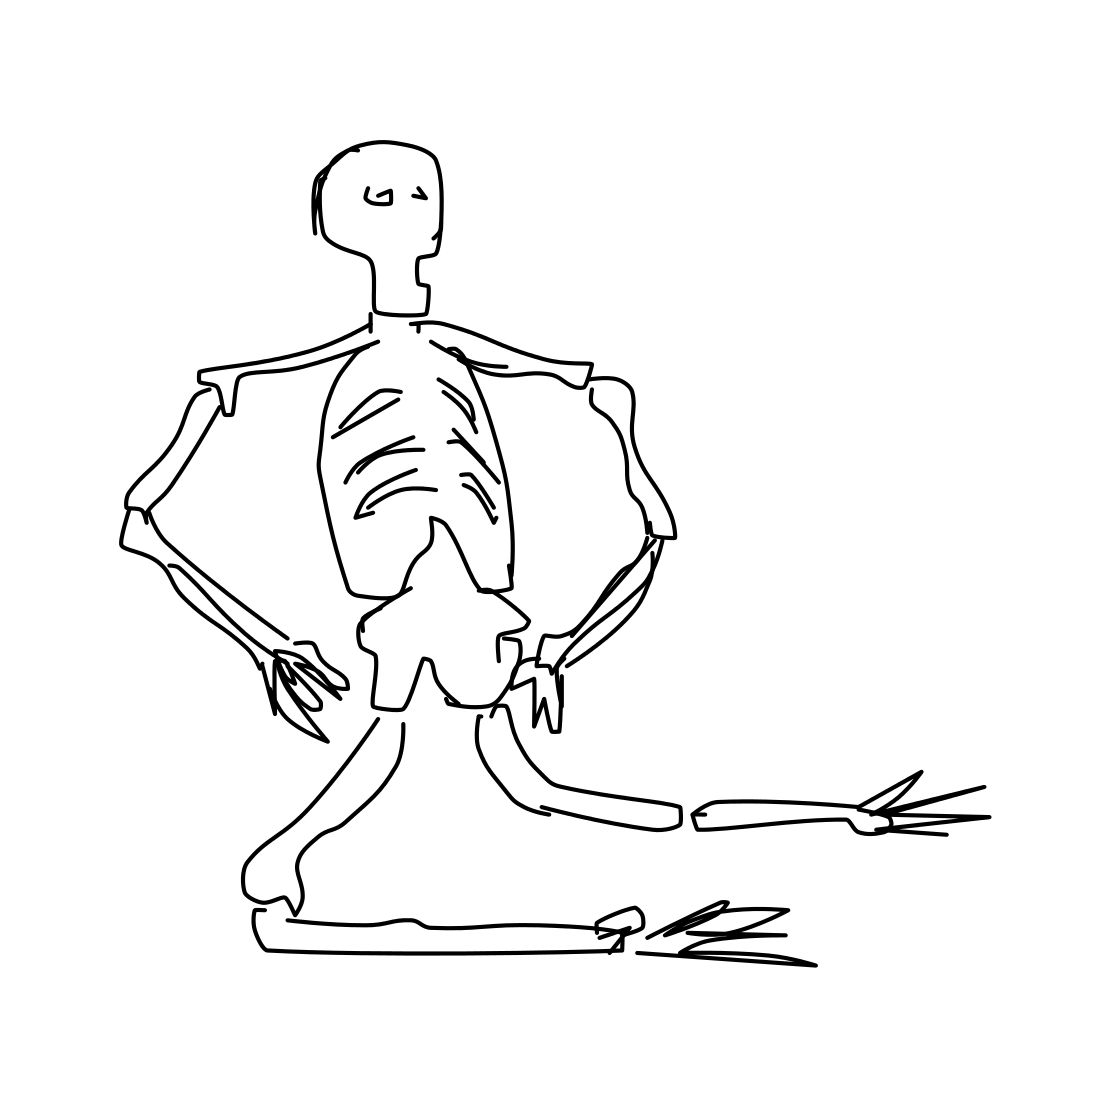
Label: human-skeleton